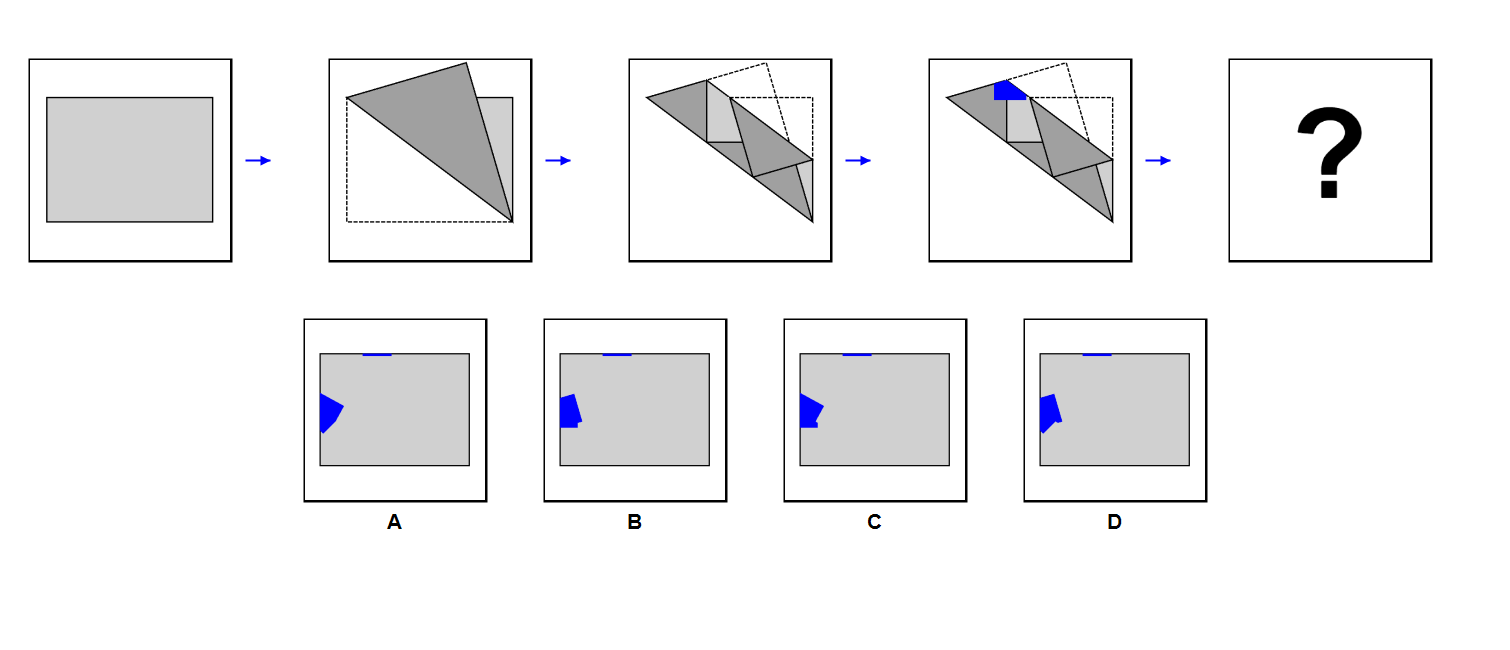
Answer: B